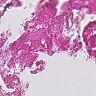
Metastatic tissue present: no